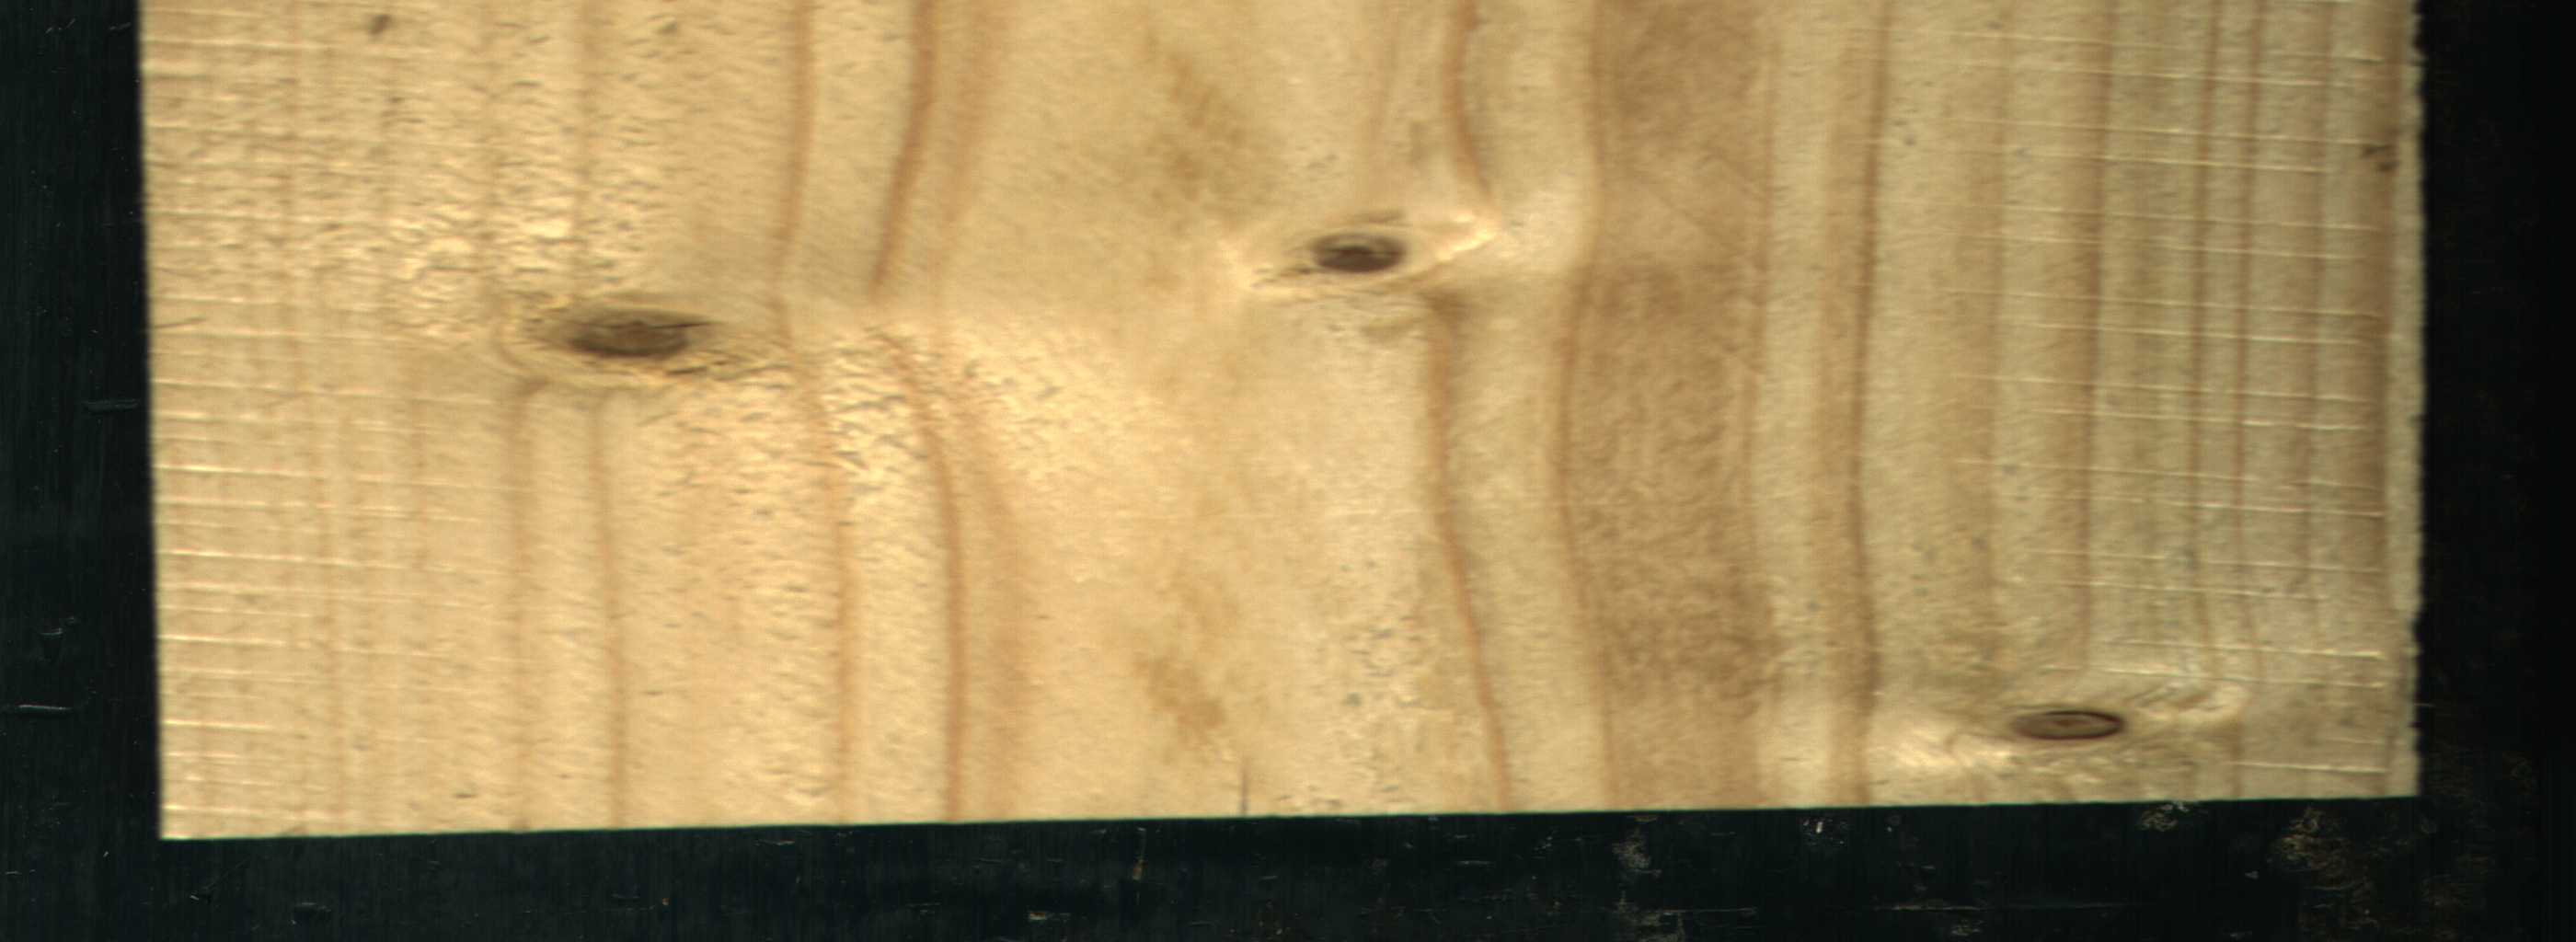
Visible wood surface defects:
Live_Knot
Live_Knot
Live_Knot